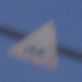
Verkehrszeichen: UnebeneFahrbahn
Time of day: SunriseSunset
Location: Outdoor (Nature)
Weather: Clear
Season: NotSpecified
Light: Natural